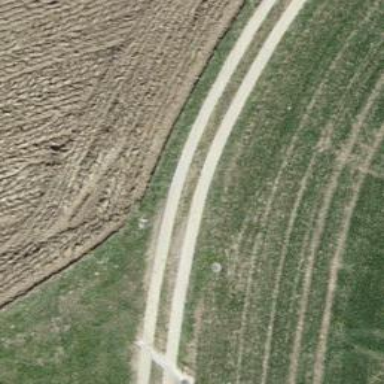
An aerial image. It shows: High-quality track road with concrete lane surface.